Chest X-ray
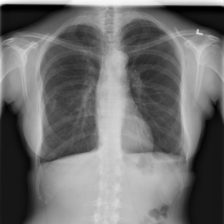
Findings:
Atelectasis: negative
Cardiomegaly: negative
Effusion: negative
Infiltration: negative
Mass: negative
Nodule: negative
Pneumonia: negative
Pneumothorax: negative
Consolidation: negative
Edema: negative
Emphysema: negative
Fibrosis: negative
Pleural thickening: negative
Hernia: negative